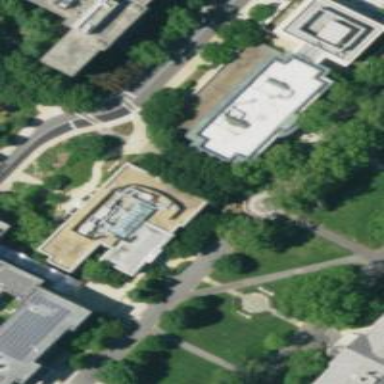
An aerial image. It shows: View of university building.